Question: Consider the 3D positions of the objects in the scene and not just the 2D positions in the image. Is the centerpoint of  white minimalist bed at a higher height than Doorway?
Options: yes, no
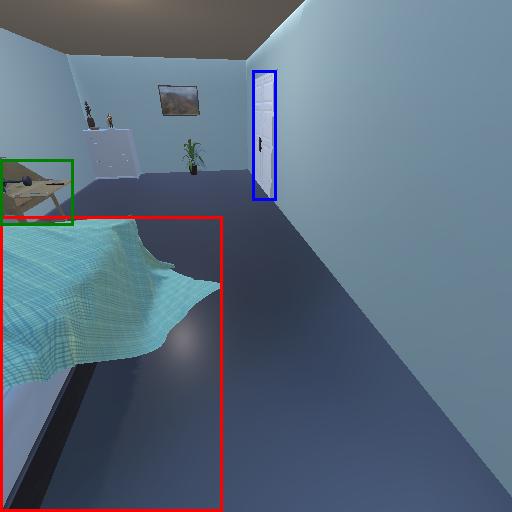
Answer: yes